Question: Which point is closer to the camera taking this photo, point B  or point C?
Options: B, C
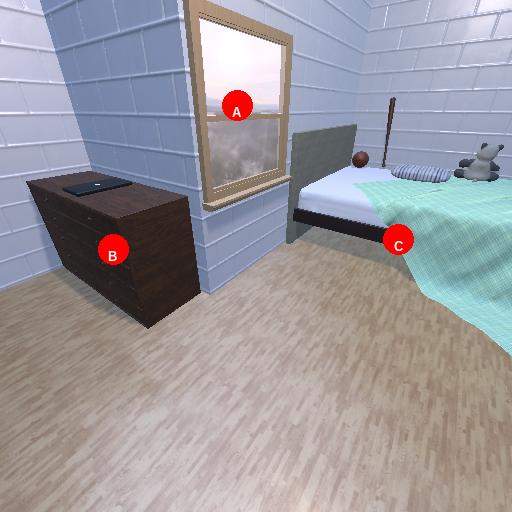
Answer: B